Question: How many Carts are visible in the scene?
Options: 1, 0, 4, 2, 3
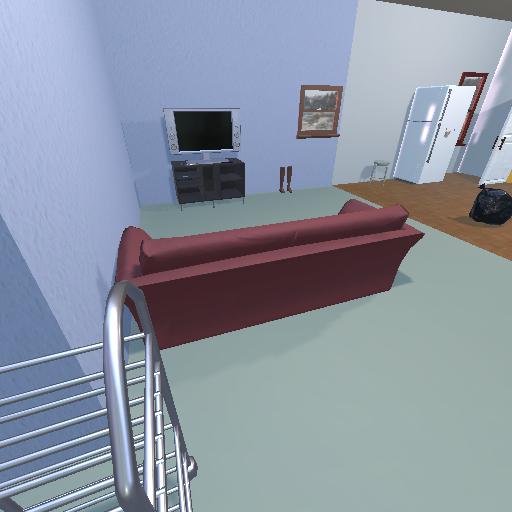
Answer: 1